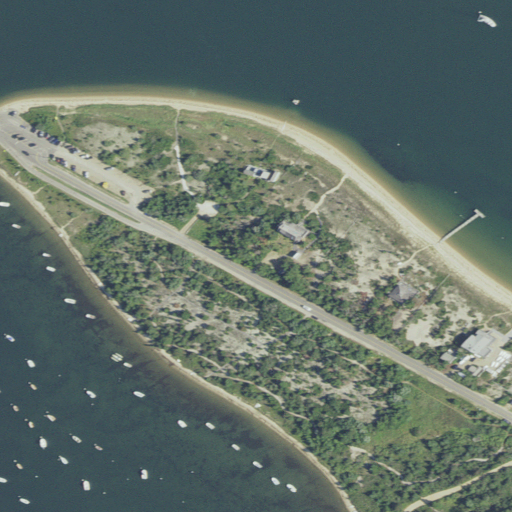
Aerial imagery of cape in Massachusetts named Chappaquiddick Point containing open water, barren land, herbaceous wetlands, medium intensity development, low intensity development, high intensity development, and mixed forest